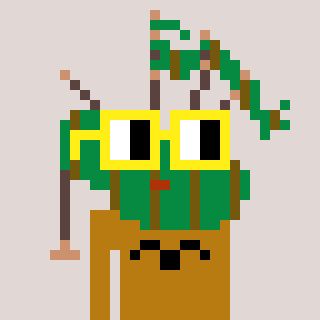
a pixel art character with square yellow glasses, a bagpipe-shaped head and a gold-colored body on a warm background